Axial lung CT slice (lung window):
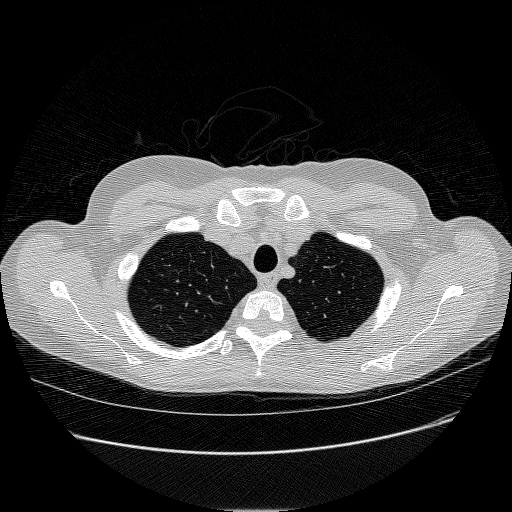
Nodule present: no